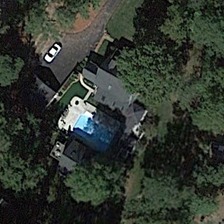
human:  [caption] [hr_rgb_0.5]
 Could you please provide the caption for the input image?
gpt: some green trees are around a building with a swimming pool and a car .

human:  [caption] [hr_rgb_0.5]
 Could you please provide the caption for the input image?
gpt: some green trees are around a building with a swimming pool and a car .

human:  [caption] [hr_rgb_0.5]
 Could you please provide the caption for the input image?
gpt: some green trees are around a building with a swimming pool and a car .

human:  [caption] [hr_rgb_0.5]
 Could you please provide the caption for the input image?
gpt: some green trees are around a building with a swimming pool and a car .

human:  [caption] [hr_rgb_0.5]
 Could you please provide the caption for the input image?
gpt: some green trees are around a building with a swimming pool and a car .